Field crop: tomato
Growth stage: 2
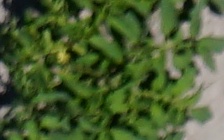
Species: tomato